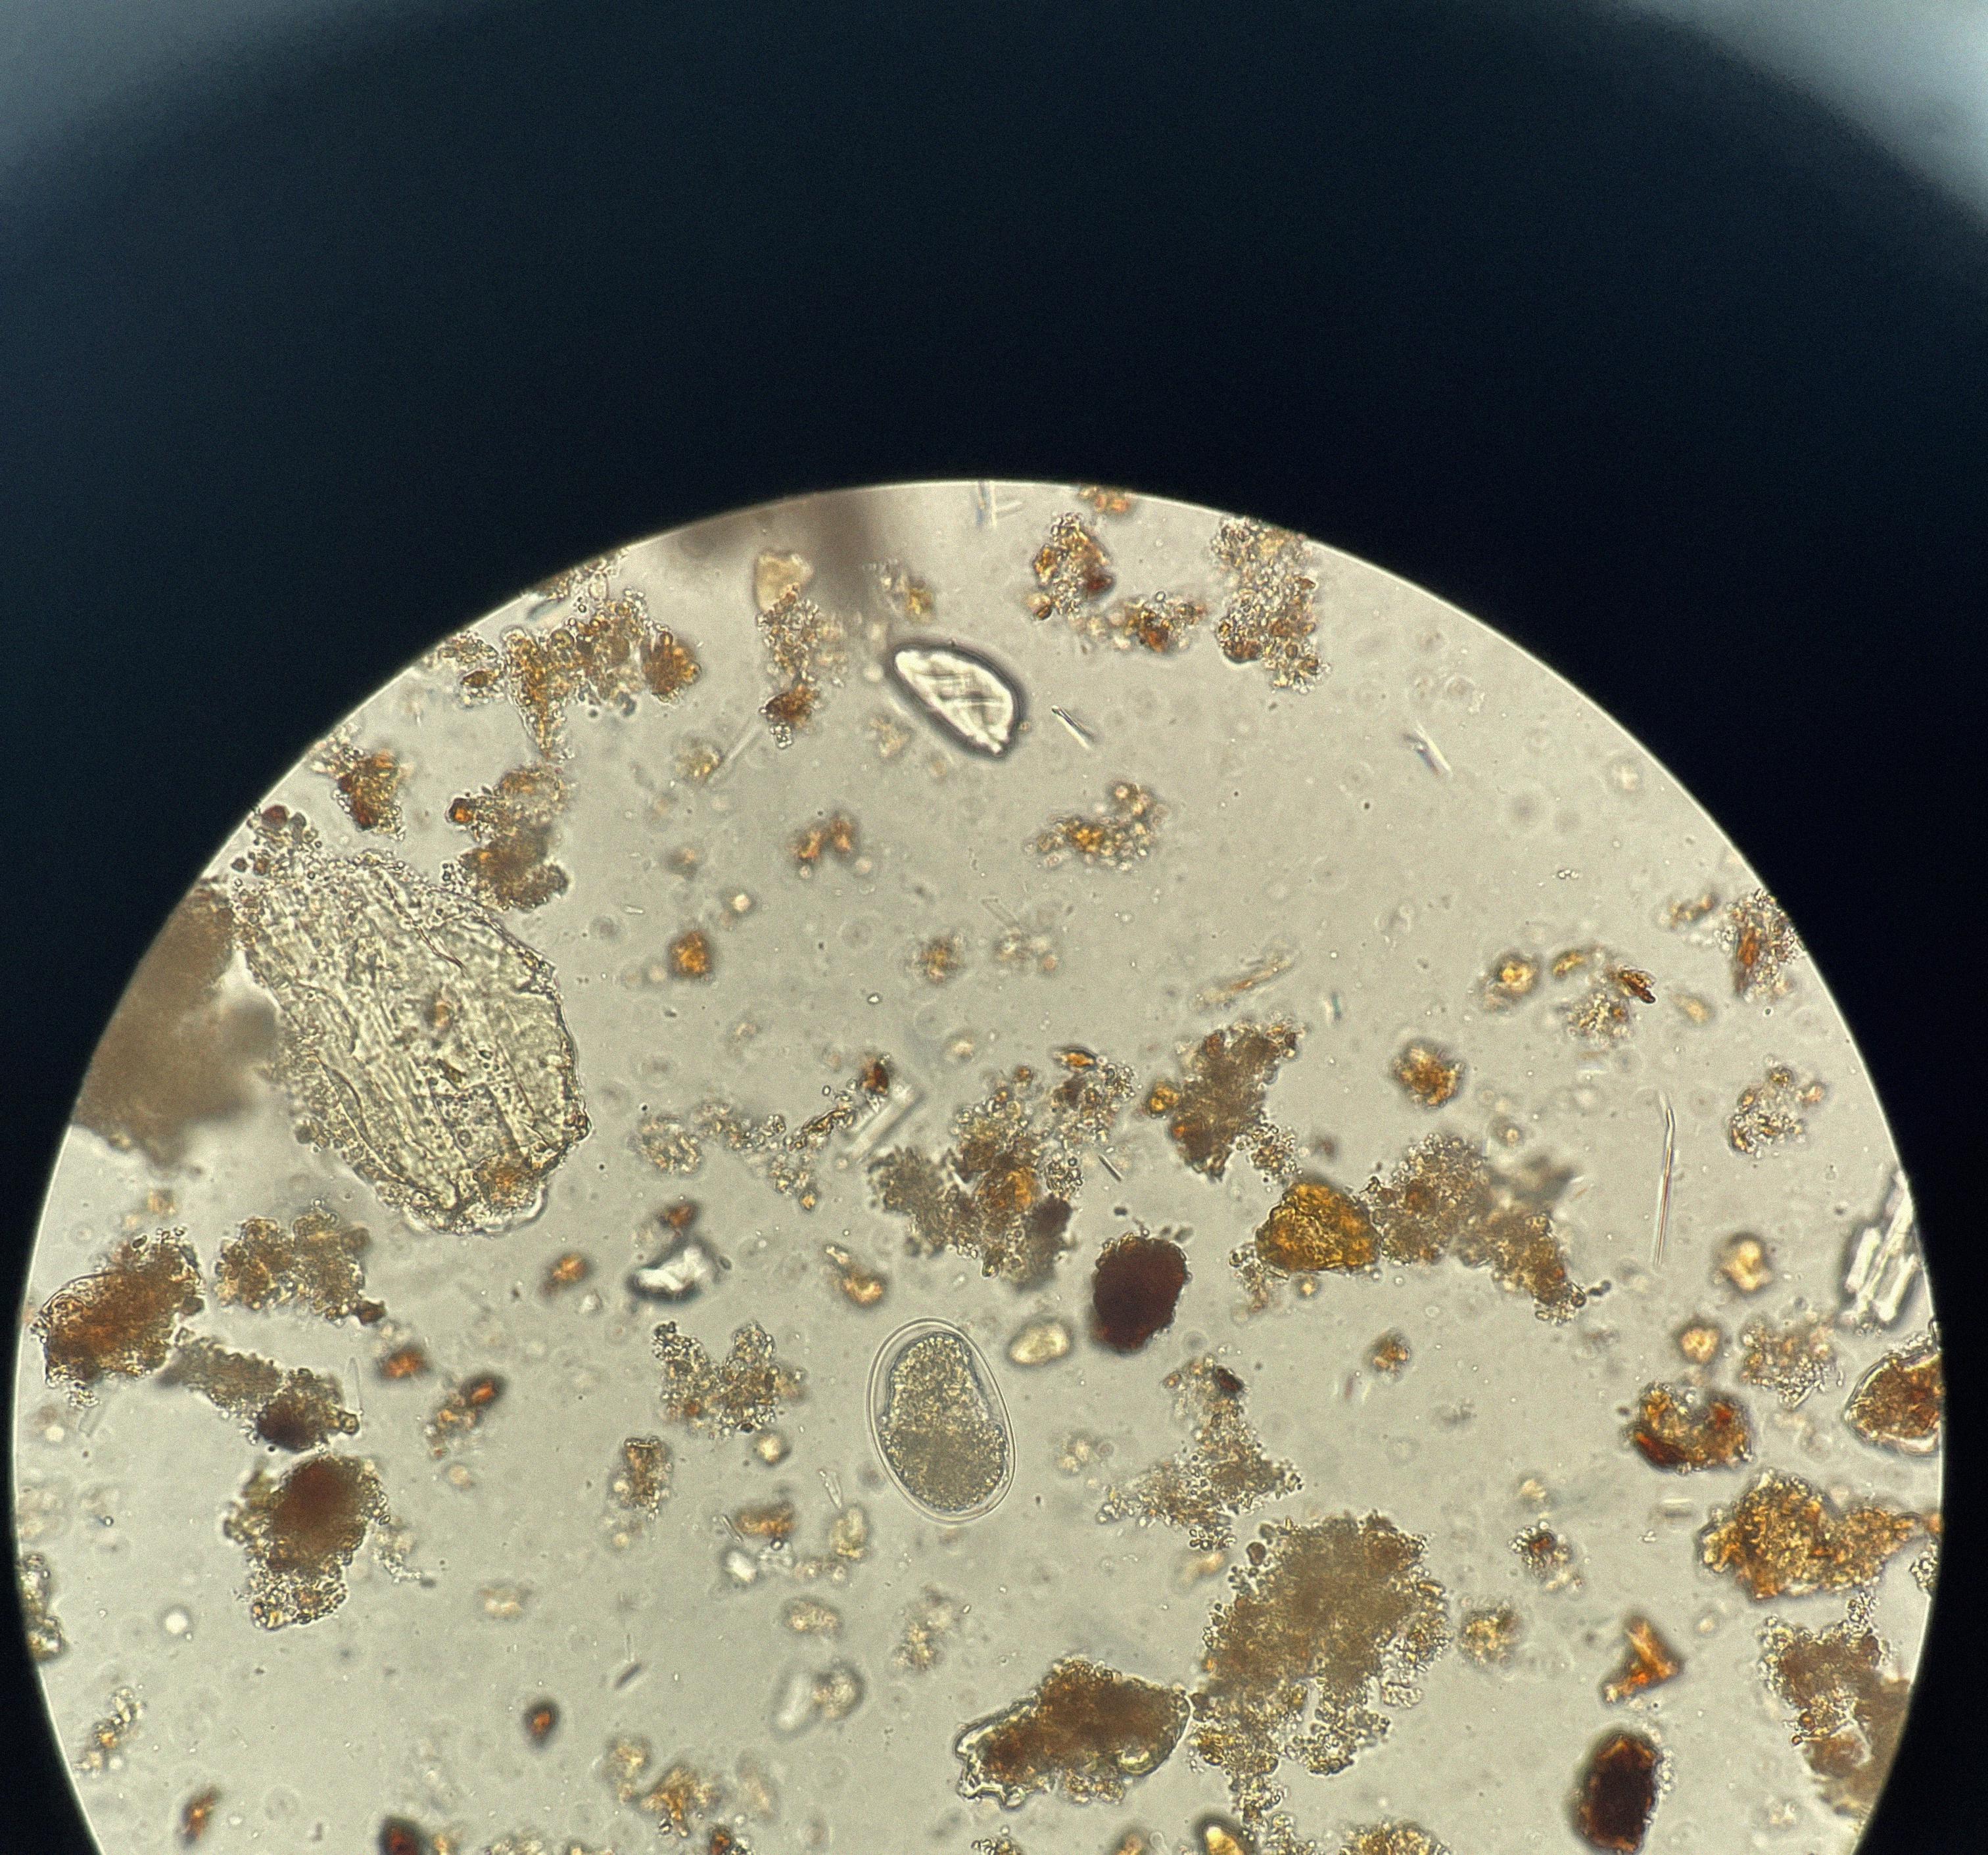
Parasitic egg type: Hookworm egg